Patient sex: M
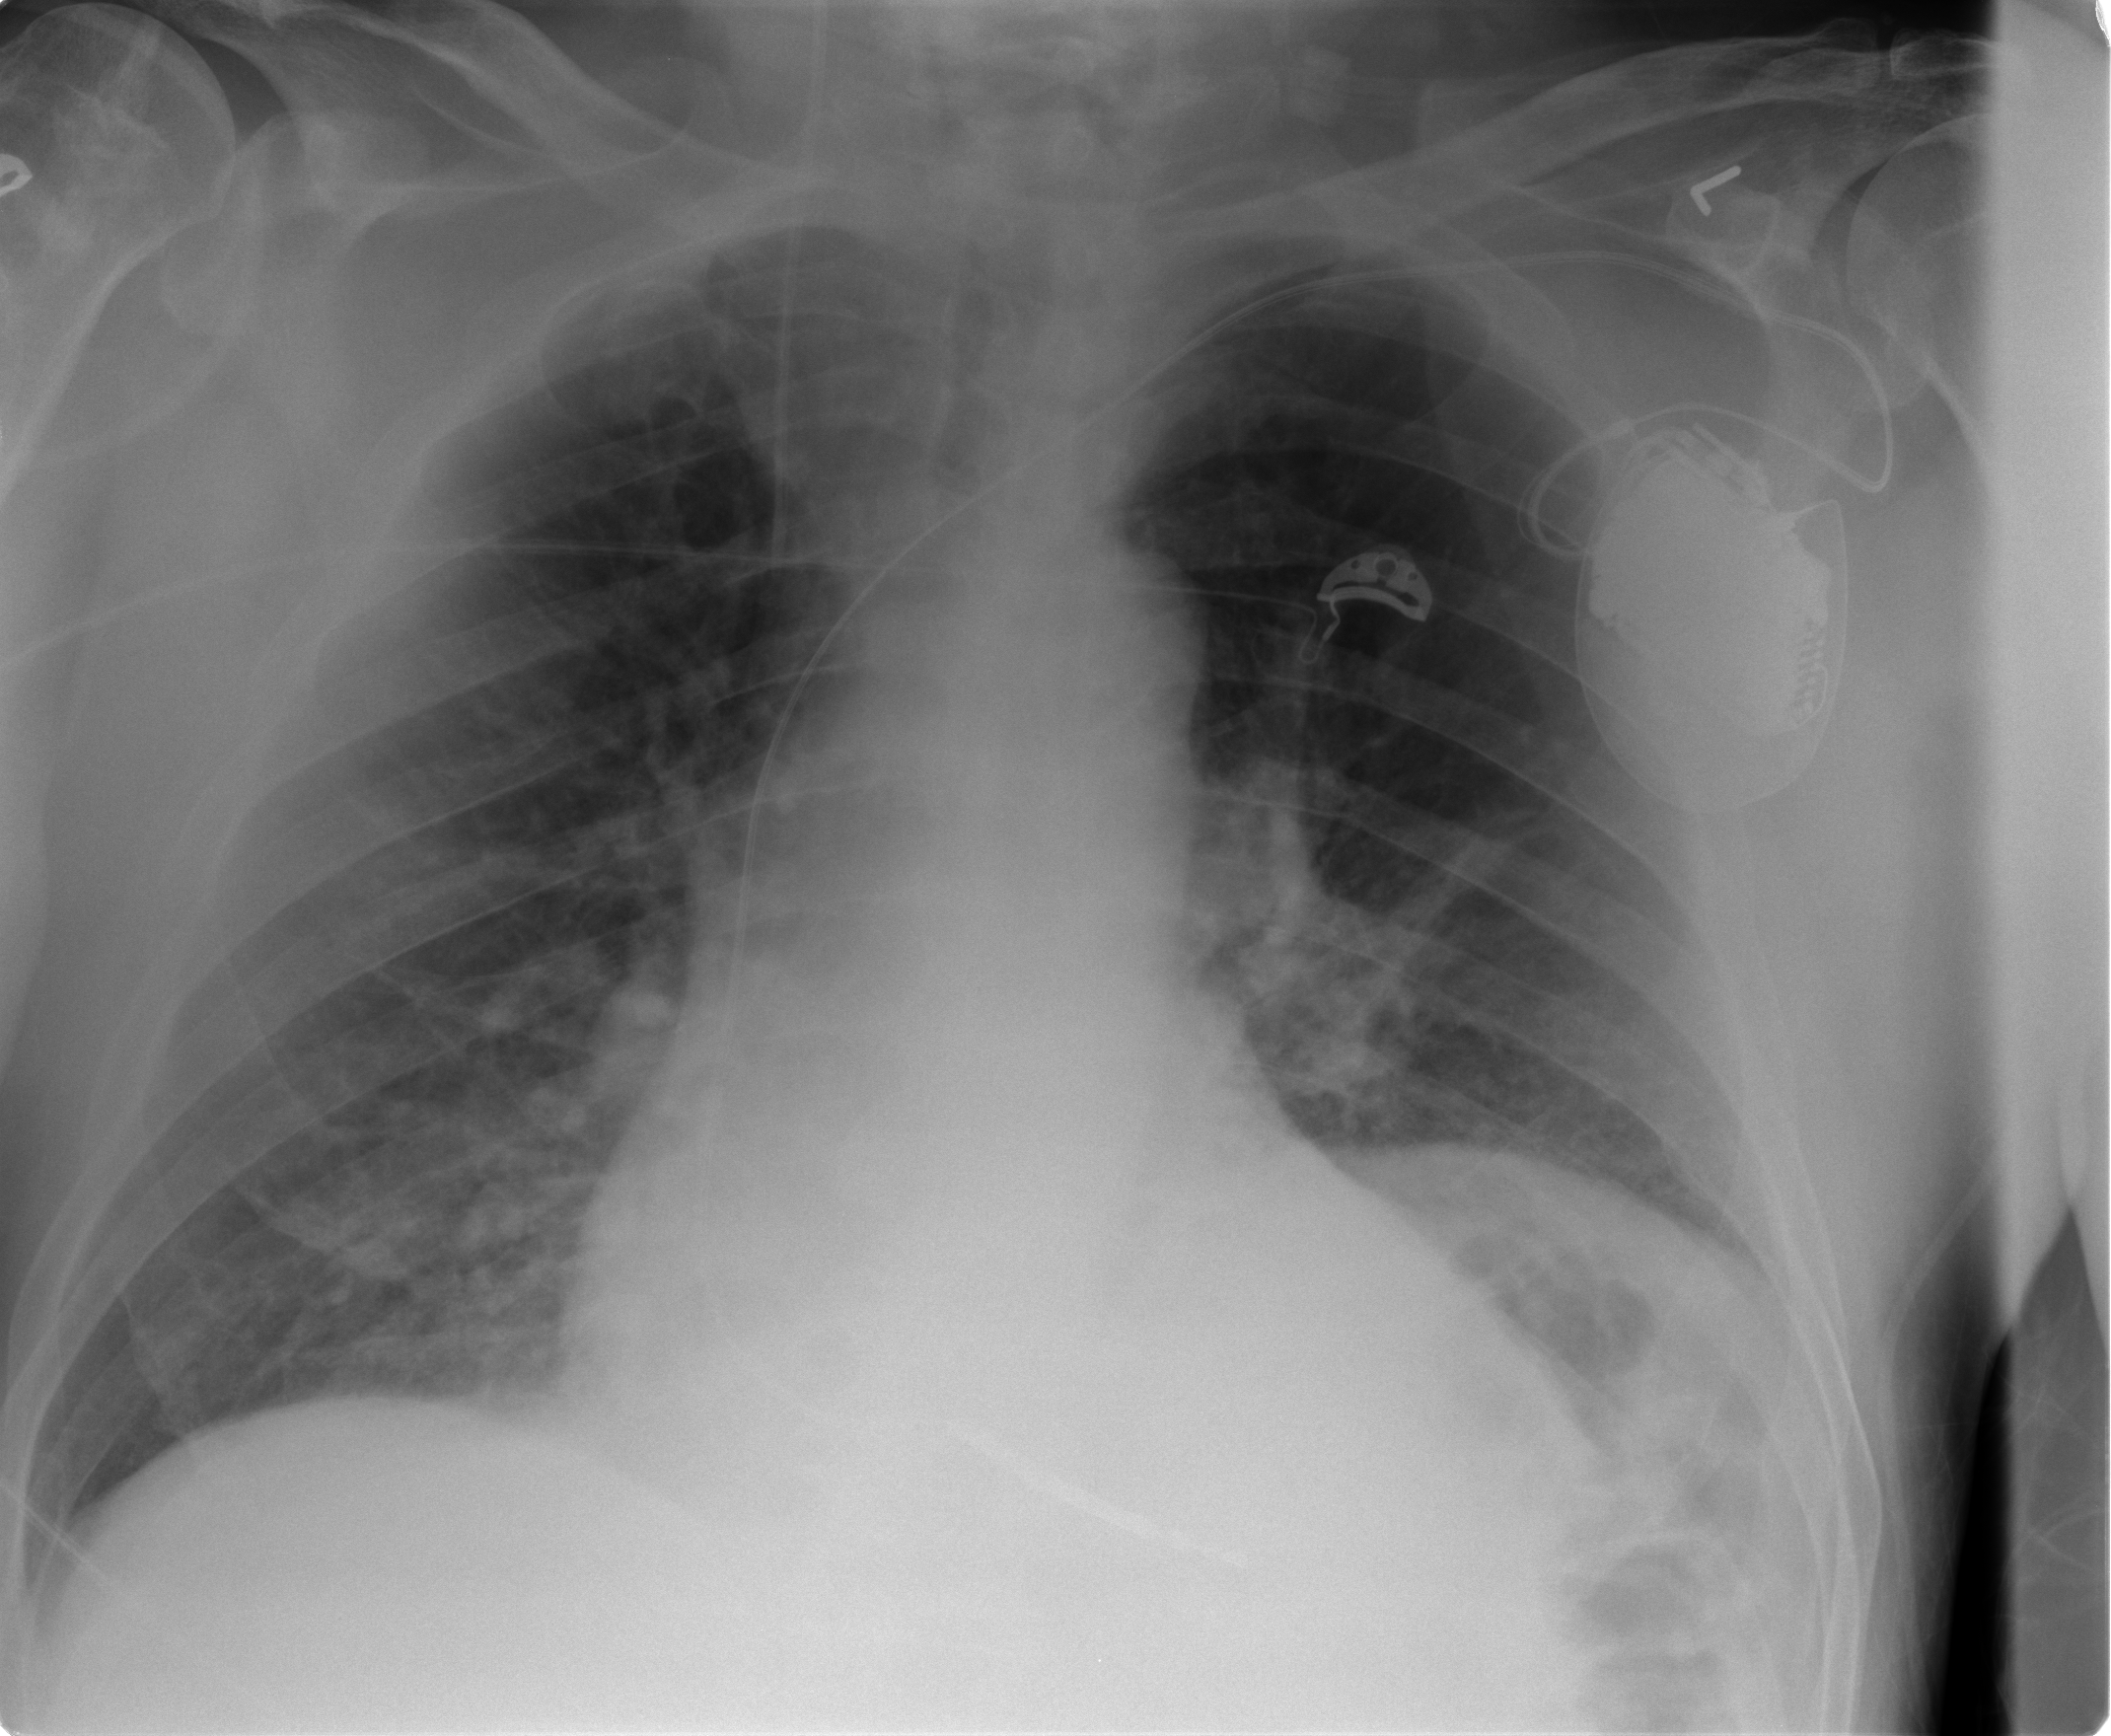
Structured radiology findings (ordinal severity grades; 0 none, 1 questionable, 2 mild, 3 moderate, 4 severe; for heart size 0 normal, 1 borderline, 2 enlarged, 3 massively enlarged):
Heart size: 2
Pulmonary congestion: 2
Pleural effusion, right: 0
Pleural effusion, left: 0
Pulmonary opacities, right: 0
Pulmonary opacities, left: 0
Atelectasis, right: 0
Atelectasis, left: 0